Current action and preconditions to check: trajectory_clear

Your task: For each precondition in the list above, predict whether it will hold at this action.

Consider the current scene as observed from the mobile robot's camera, and analyze the predicted future states of all dynamic agents (e.g., people, animals, vehicles, or any moving entities) within the NEXT SECOND.

IMPORTANT: Only answer "very likely" if you are absolutely certain—based on strong, clear evidence—that a dynamic agent will violate the precondition in the predicted future state. Do NOT answer "very likely" for unlikely, ambiguous, or low-probability risks.

Ask yourself for each precondition: Is there a high probability, with clear and convincing evidence, that the predicted future states of any dynamic agent will interfere with the predicted future state of the currently executing action within the NEXT SECOND, causing that precondition to fail?

Assess the risk level based on these predictions. Use "likely" or "very likely" if motions create a clear risk of interference.

Use "neutral" or "improbable" if agents are nearby but their predicted paths are clearly diverging or non-conflicting.

Failure Risk Categories: "very improbable", "improbable", "neutral", "likely", "very likely"

Answer Format: Output ONLY the probability_of_failure value from these categories: "very improbable", "improbable", "neutral", "likely", "very likely"

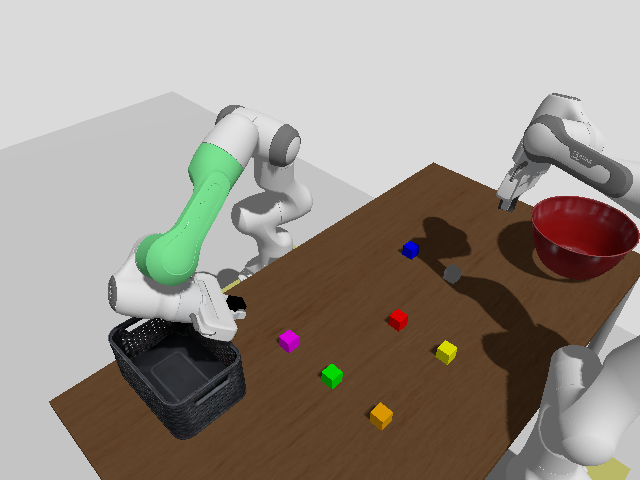

Answer: very improbable